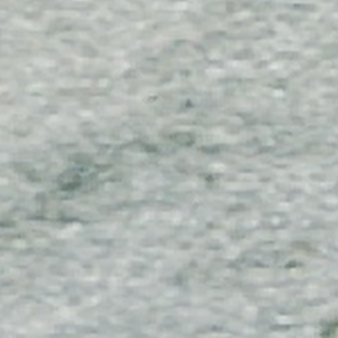
Label: other